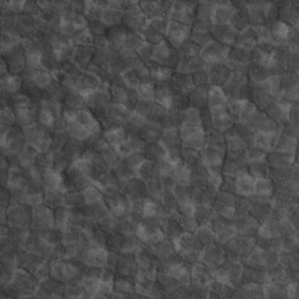
Label: non_frost